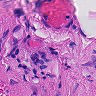
Metastatic tissue present: no